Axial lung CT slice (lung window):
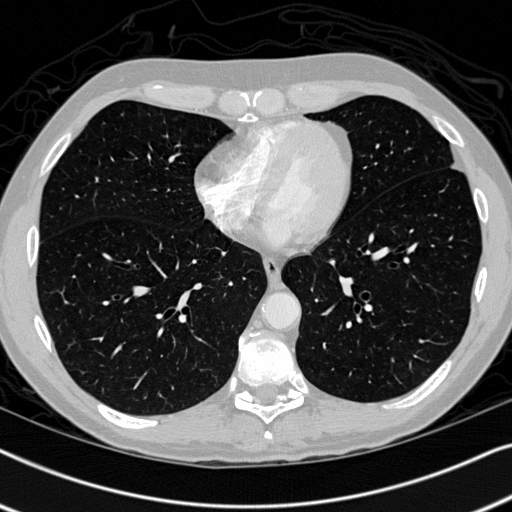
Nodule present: no